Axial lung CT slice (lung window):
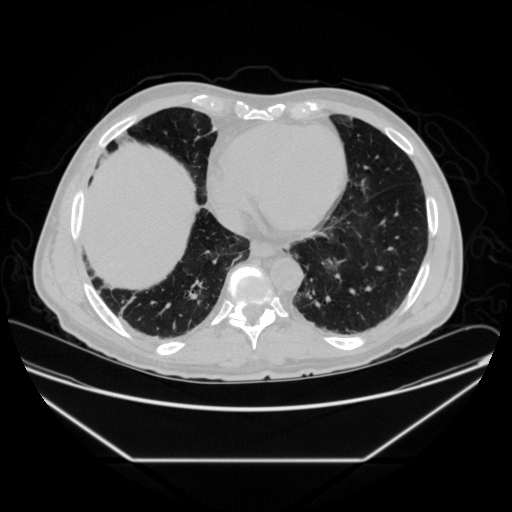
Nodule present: no